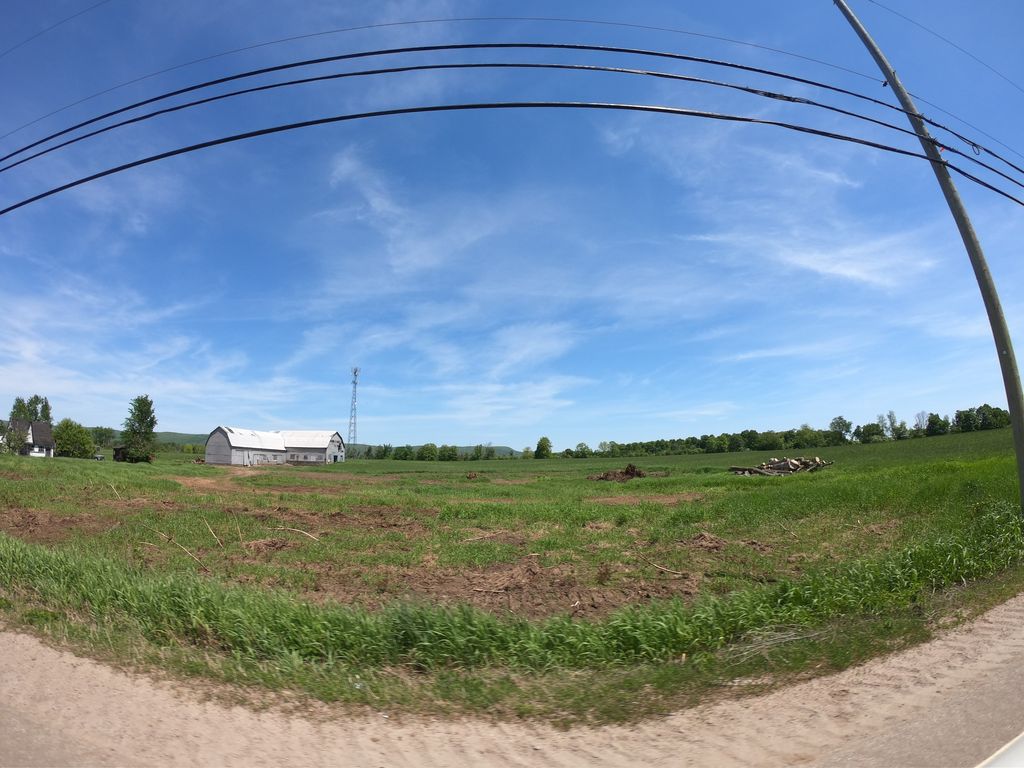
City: ottawa-gatineau